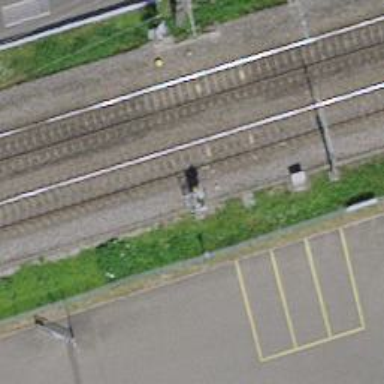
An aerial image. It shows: Railway signal.